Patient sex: M
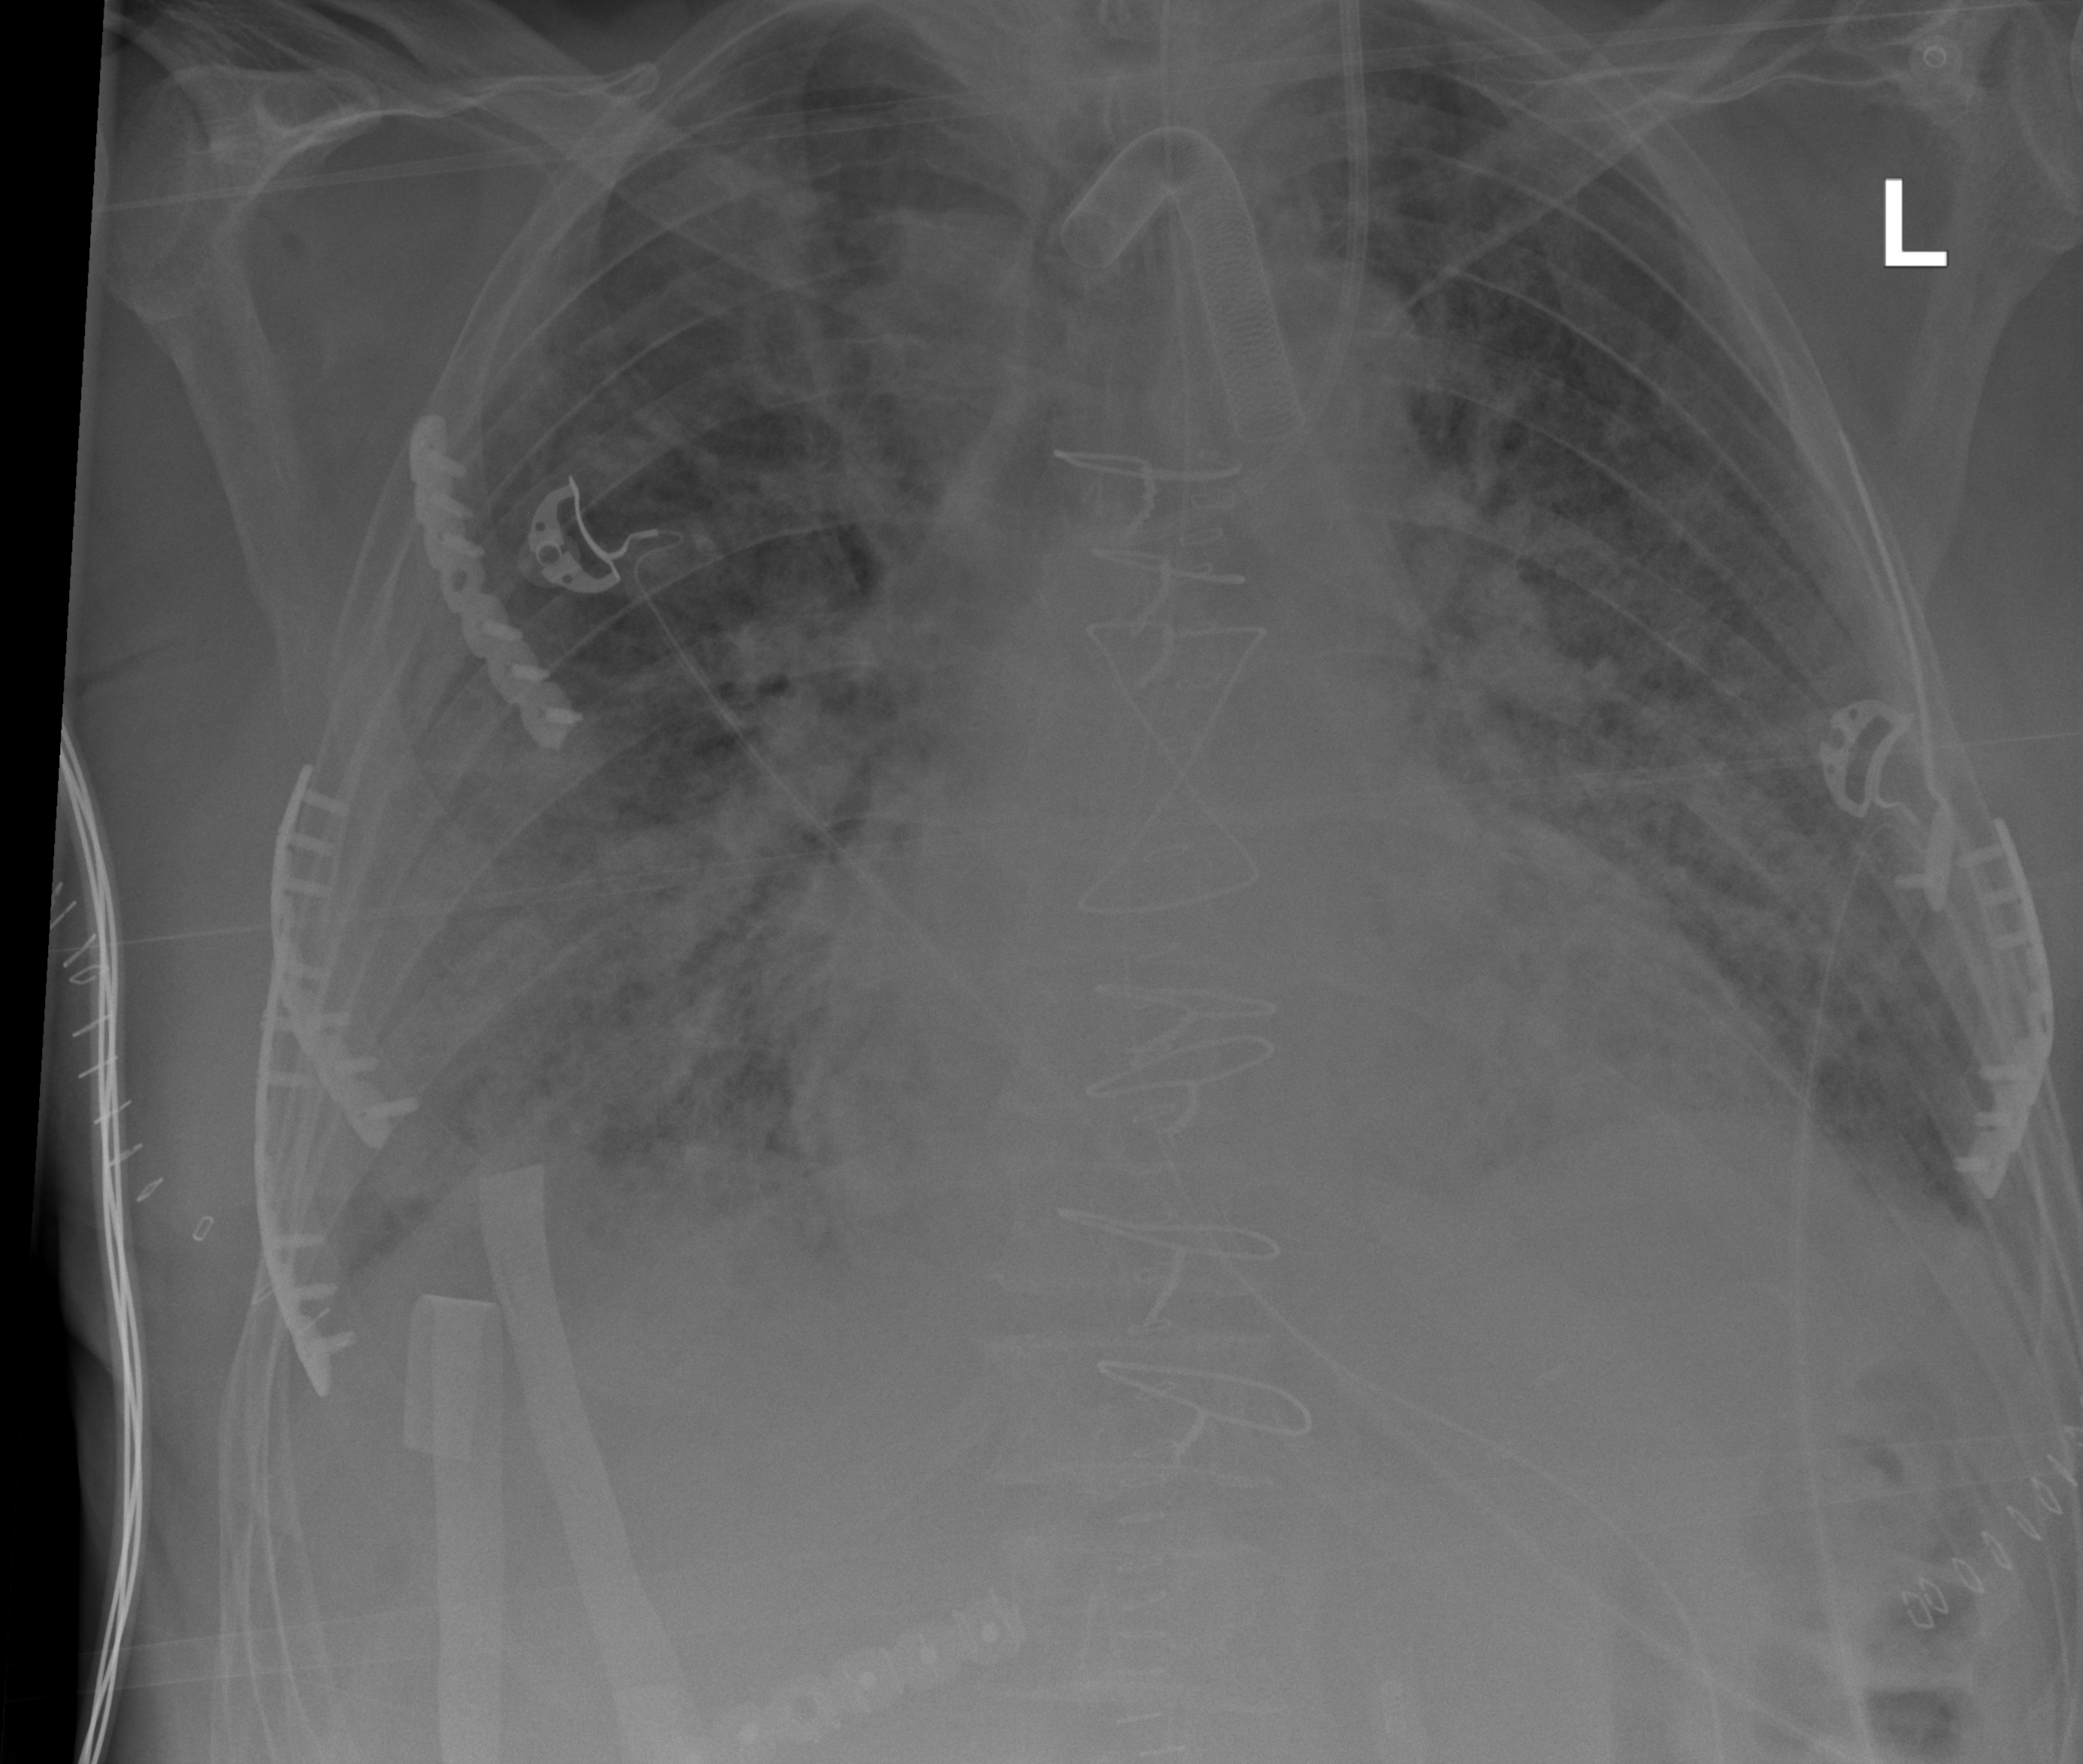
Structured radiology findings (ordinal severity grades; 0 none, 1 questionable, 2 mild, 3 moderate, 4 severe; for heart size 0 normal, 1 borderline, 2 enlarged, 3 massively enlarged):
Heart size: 0
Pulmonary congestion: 2
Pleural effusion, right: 0
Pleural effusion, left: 0
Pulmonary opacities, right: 3
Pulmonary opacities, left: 3
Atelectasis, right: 2
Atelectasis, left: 2